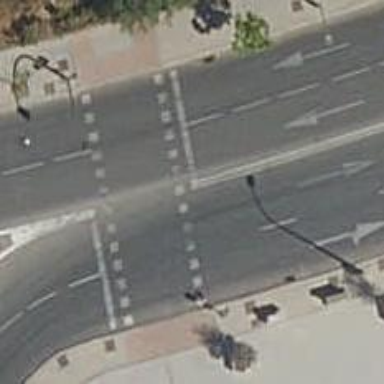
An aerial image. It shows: Road with traffic signals at the crossing.